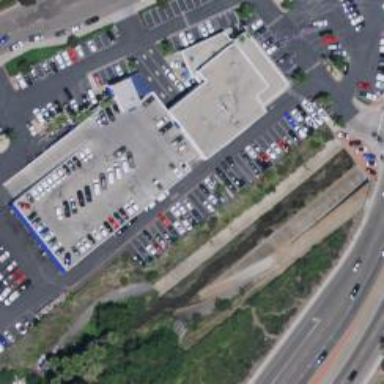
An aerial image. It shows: Car rental facility.